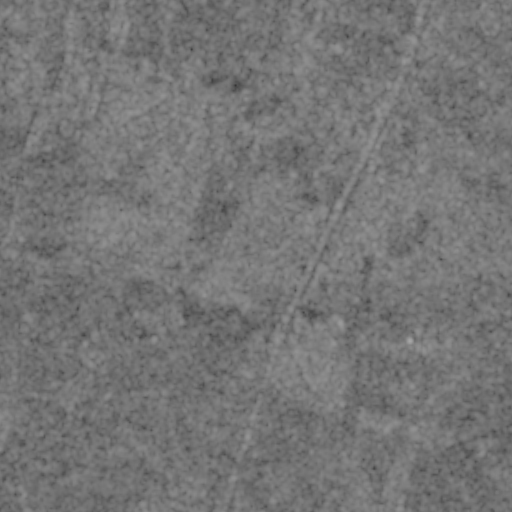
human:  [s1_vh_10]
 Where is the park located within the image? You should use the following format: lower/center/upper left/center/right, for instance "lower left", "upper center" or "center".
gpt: The park is located in the upper center of the image.
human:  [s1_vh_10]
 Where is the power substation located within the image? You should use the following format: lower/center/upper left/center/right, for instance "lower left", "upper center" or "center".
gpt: The power substation is located in the lower left of the image.
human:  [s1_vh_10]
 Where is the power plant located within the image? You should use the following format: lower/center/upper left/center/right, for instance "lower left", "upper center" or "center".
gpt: There is no power plant in the image.

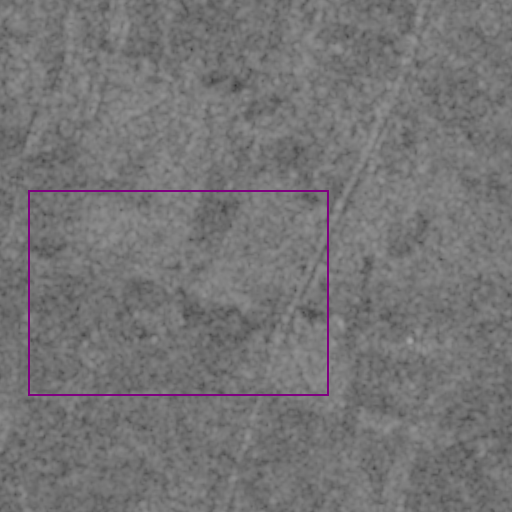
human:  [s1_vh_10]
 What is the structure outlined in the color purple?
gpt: The structure outlined in purple is a crop field.
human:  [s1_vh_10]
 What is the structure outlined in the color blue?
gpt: There is no blue outline.